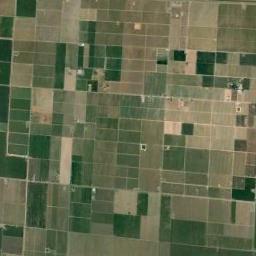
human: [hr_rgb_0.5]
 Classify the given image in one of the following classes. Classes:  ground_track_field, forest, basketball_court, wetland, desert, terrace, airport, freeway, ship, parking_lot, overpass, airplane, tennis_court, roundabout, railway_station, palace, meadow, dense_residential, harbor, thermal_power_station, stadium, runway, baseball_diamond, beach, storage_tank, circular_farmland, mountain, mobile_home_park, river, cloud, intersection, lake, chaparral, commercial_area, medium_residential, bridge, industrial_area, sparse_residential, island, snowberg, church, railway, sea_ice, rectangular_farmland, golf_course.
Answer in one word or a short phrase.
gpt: rectangular_farmland